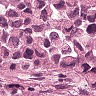
Metastatic tissue present: yes